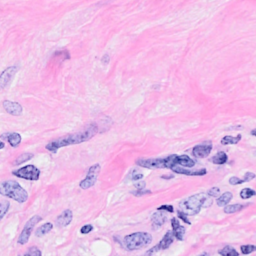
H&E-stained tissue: Breast